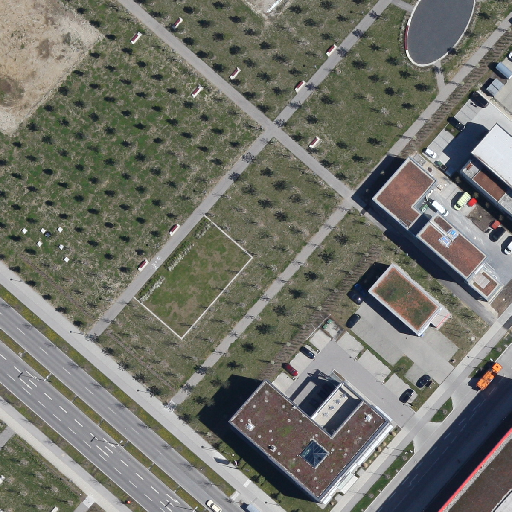
Referring expression: paved road